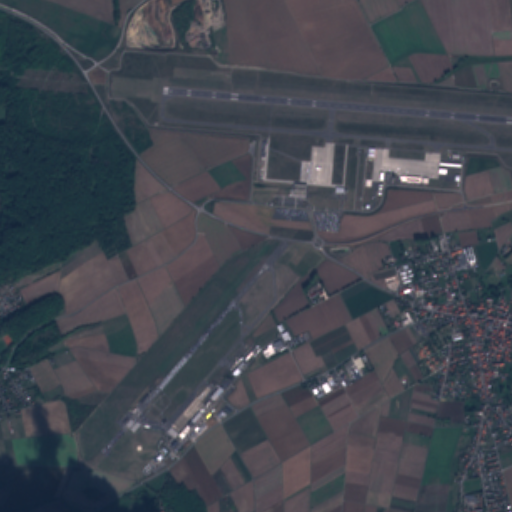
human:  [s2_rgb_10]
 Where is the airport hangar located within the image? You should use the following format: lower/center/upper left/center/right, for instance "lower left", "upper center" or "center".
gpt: The airport hangar is located in the upper right of the image.
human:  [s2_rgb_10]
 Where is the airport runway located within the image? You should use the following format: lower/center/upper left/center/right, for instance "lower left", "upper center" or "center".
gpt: The airport runway is located in the upper of the image.
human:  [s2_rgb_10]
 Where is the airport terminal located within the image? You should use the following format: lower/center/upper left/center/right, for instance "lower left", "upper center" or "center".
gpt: The airport terminal is located in the center right of the image.
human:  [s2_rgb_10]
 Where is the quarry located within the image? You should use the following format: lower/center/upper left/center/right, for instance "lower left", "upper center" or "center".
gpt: The quarry is located in the upper left of the image.
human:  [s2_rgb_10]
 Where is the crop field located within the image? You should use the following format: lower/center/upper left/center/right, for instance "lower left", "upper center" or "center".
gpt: There is no crop field in the image.